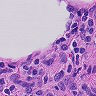
Metastatic tissue present: no